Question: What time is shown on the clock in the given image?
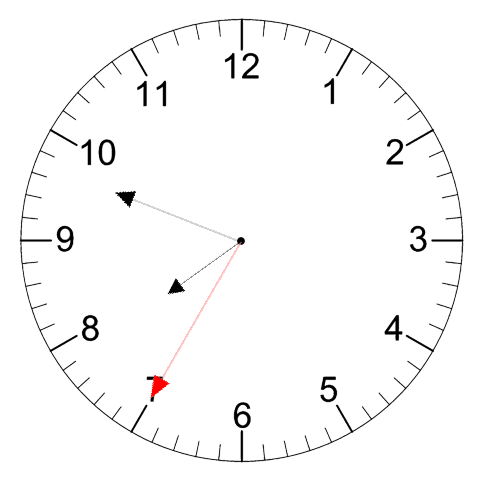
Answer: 07:48:35